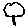
Label: tree